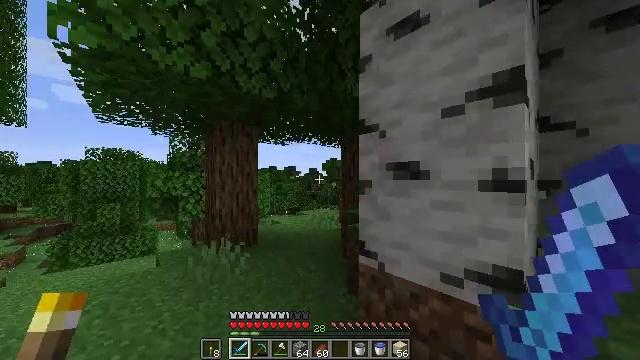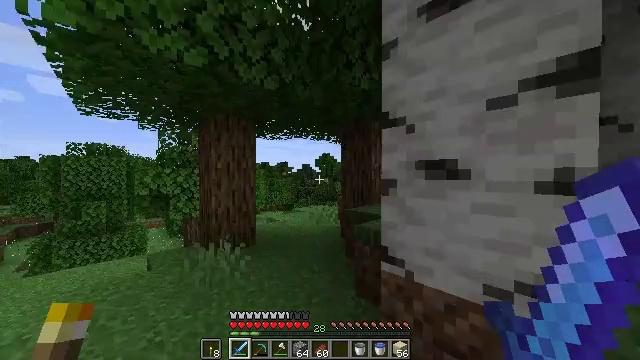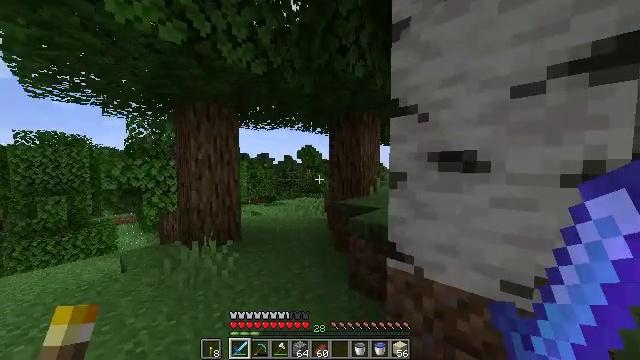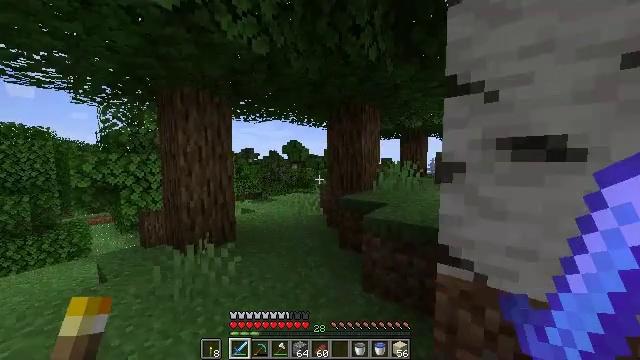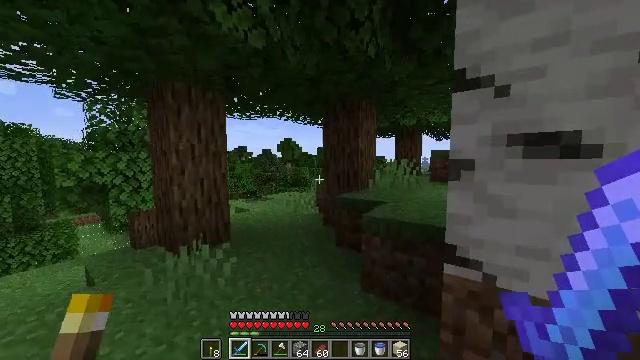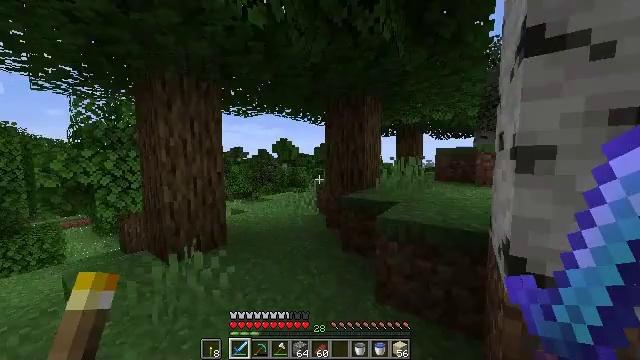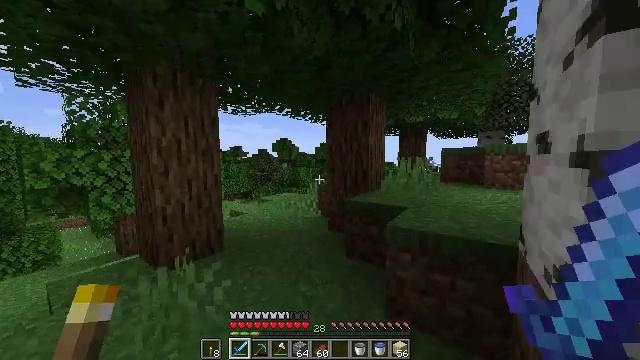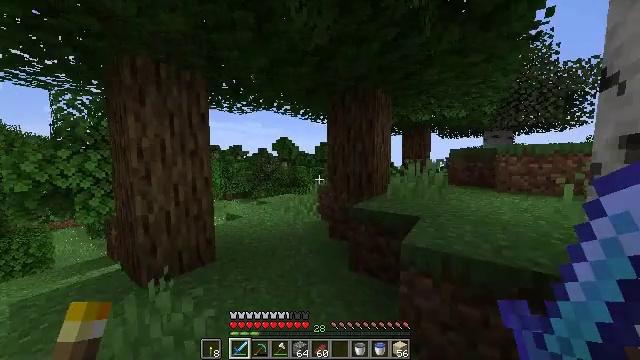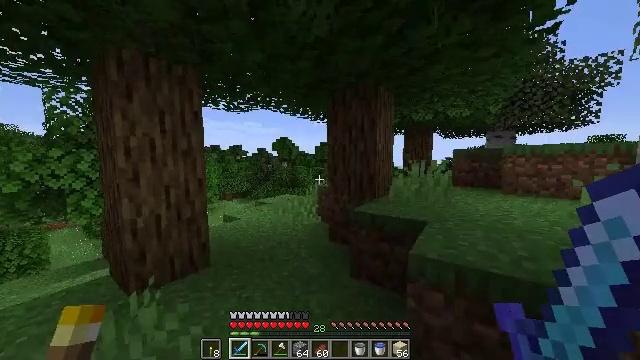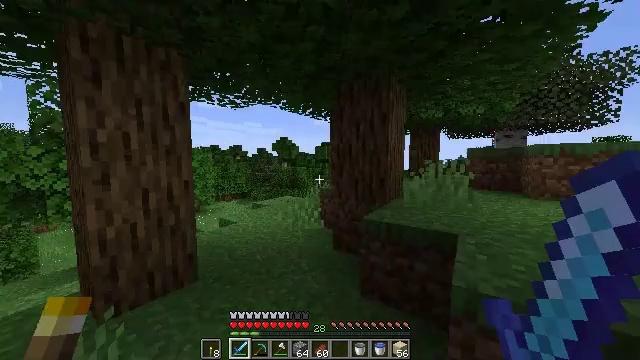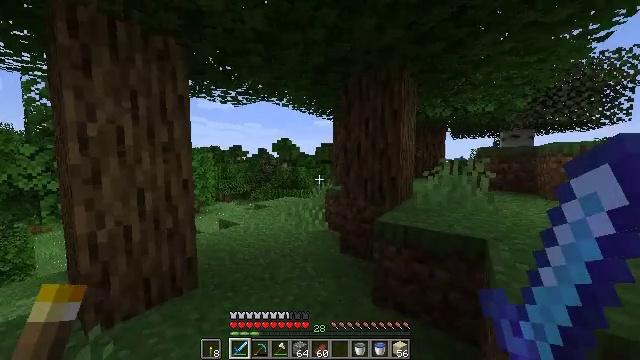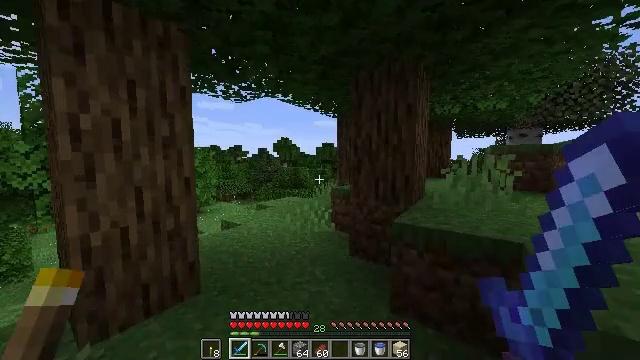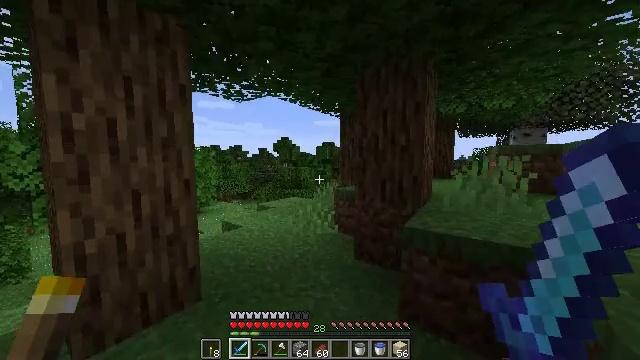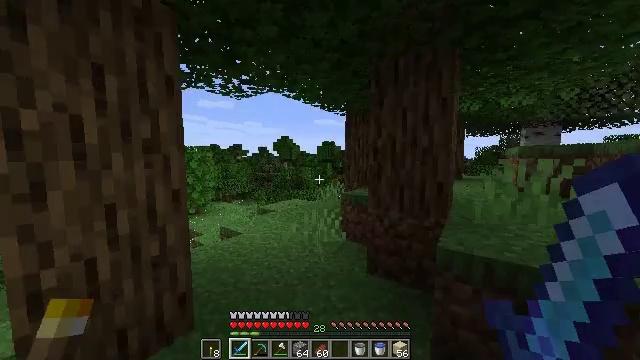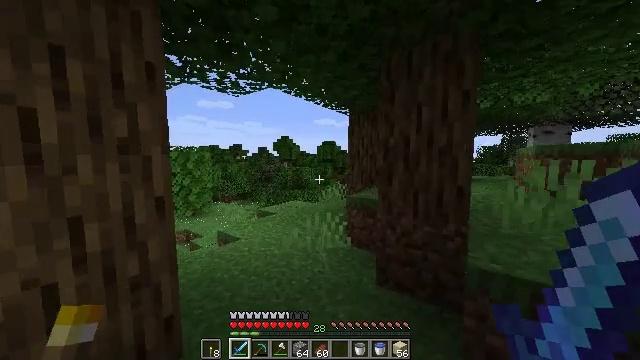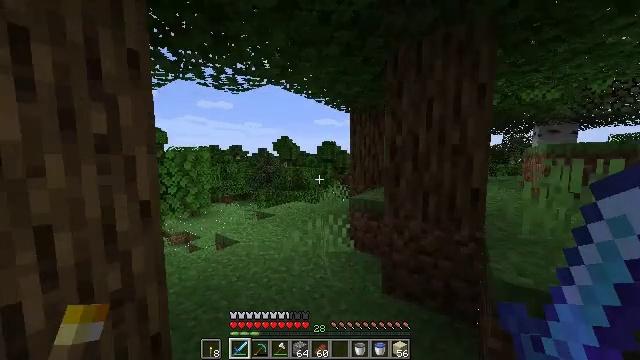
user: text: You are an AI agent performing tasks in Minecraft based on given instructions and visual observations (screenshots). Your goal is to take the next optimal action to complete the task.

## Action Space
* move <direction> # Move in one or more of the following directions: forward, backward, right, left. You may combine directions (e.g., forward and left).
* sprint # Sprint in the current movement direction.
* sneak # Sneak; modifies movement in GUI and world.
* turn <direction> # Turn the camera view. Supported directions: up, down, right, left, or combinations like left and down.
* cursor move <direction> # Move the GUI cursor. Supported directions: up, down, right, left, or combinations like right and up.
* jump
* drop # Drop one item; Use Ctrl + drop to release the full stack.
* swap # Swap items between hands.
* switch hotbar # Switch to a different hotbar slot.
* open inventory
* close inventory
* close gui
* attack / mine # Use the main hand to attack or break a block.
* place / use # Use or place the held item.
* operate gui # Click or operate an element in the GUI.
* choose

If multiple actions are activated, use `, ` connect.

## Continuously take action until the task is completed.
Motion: motion action
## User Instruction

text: Collect sugar cane near water sources.
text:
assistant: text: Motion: move forward and move left, sprint, turn right and down
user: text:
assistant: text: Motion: move forward and move left, sprint, turn right and down
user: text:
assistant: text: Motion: move forward and move left, sprint, turn right and down
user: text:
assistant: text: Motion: move forward, sprint, turn right
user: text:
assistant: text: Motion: move forward, sprint, turn right
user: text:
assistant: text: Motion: move forward, sprint
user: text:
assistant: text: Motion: move forward, sprint
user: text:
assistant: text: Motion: move forward, sprint
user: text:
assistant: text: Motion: move forward and move left, sprint
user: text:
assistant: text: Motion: move forward and move left, sprint
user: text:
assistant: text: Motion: move forward and move left, sprint
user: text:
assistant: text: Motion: move forward, sprint
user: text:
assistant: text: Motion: move forward, sprint
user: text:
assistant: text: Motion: move forward, sprint
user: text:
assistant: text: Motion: move forward, sprint
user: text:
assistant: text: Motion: move forward, sprint
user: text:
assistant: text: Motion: move forward, sprint
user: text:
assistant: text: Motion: move forward, sprint
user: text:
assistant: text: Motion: move forward, sprint
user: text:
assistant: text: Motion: move forward, sprint, turn down
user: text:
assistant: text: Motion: move forward, sprint
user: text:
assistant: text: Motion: move forward, sprint
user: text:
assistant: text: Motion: move forward, sprint
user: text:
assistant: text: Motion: move forward and move left, sprint, turn down
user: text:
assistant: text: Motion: move forward and move left, sprint
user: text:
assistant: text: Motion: move forward and move left, sprint, turn right
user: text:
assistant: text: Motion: move forward, sprint, turn right
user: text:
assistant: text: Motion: move forward, sprint
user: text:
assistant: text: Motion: move forward and move left, sprint, turn right
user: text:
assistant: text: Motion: move forward and move left, sprint, turn right